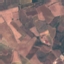
Land use / land cover class: PermanentCrop